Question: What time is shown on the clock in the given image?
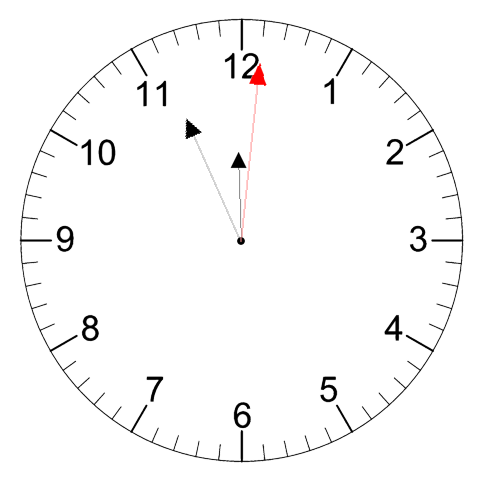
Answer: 11:56:01